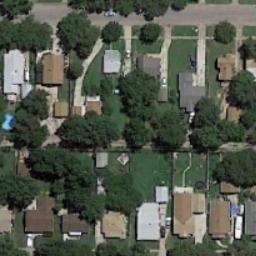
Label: medium_residential